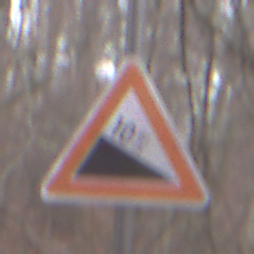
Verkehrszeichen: Gefaelle10
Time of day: Midday
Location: Outdoor (Nature)
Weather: Overcast
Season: Autumn
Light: Natural